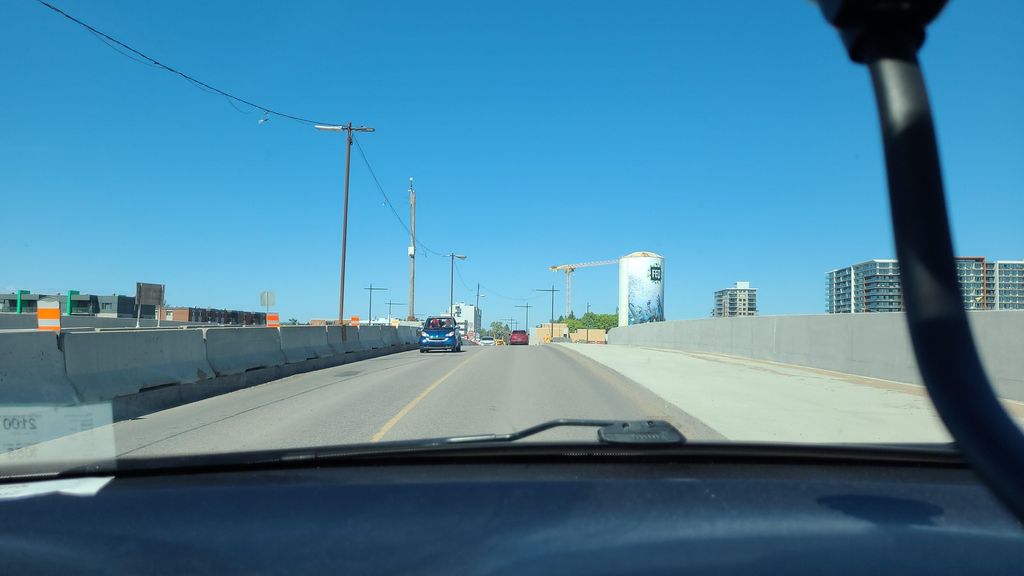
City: quebec_city